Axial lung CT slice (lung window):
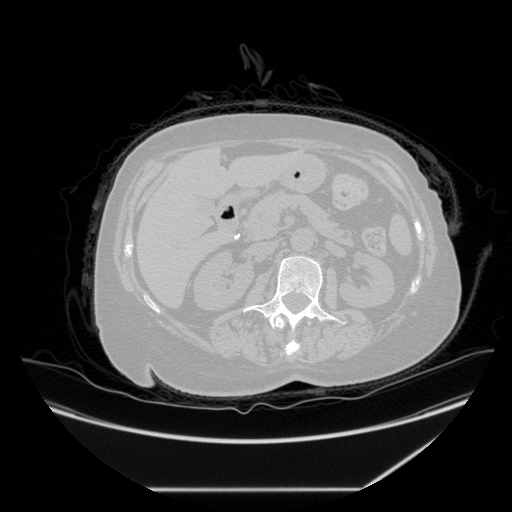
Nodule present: no